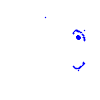
Particle: pion